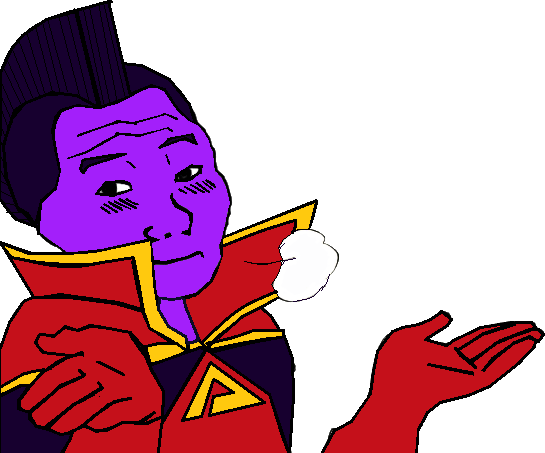
Label: 5_Alien